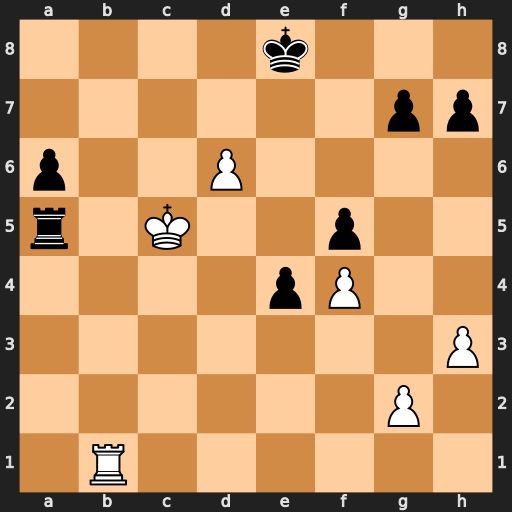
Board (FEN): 4k3/6pp/p2P4/r1K2p2/4pP2/7P/6P1/1R6
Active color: w
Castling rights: -
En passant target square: -
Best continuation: Kc6 Ra2 Rb8+ Kf7 d7